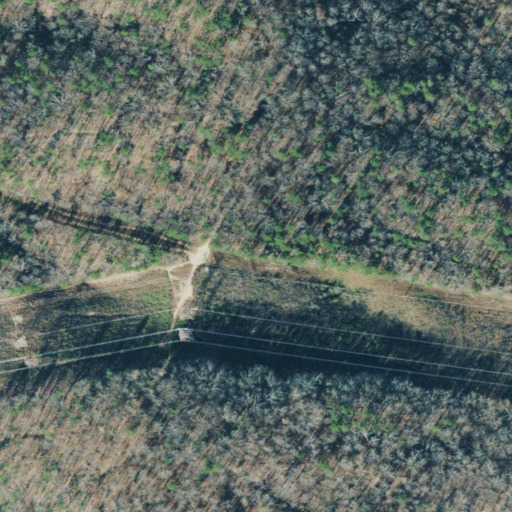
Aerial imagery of ridge(s) in Georgia named Hawkins Ridge containing deciduous forest, pasture, shrub, and mixed forest